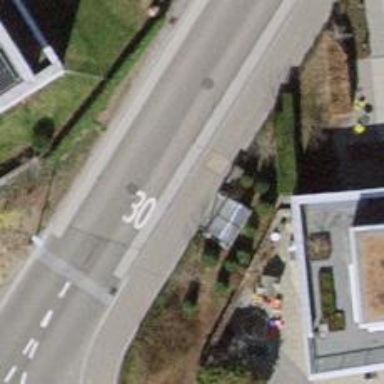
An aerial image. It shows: Bus stop with sheltered platform for public transport.